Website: crate-barrel
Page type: customer-info-address
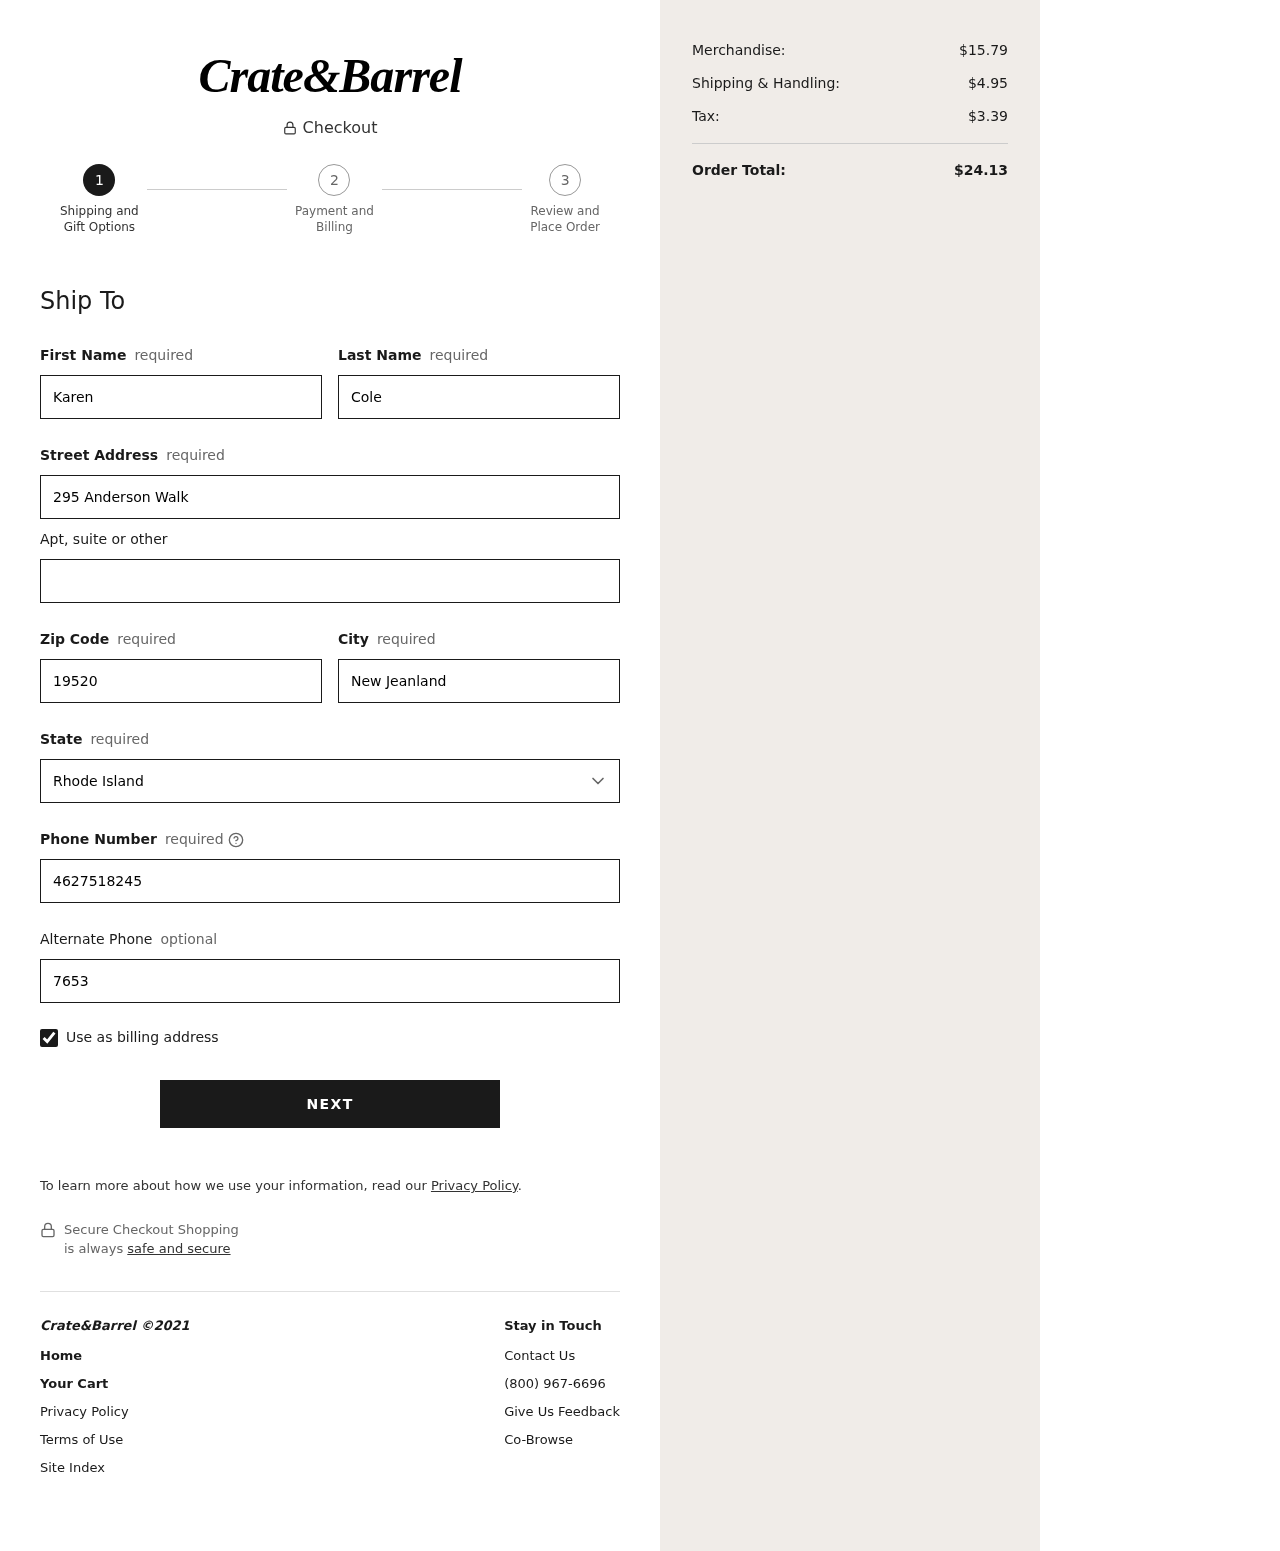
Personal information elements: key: PII_STATE
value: Rhode Island
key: PII_FIRSTNAME
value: Karen
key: PII_LASTNAME
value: Cole
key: PII_STREET
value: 295 Anderson Walk
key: PII_POSTCODE
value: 19520
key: PII_CITY
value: New Jeanland
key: PII_PHONE
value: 4627518245
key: PII_PHONE_ALT
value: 7653688371
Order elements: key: ORDER_SUBTOTAL
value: $15.79
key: ORDER_SHIPPING_COST
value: $4.95
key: ORDER_TAX
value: $3.39
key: ORDER_TOTAL
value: $24.13